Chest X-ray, PA view. Patient: 30 years old, sex M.
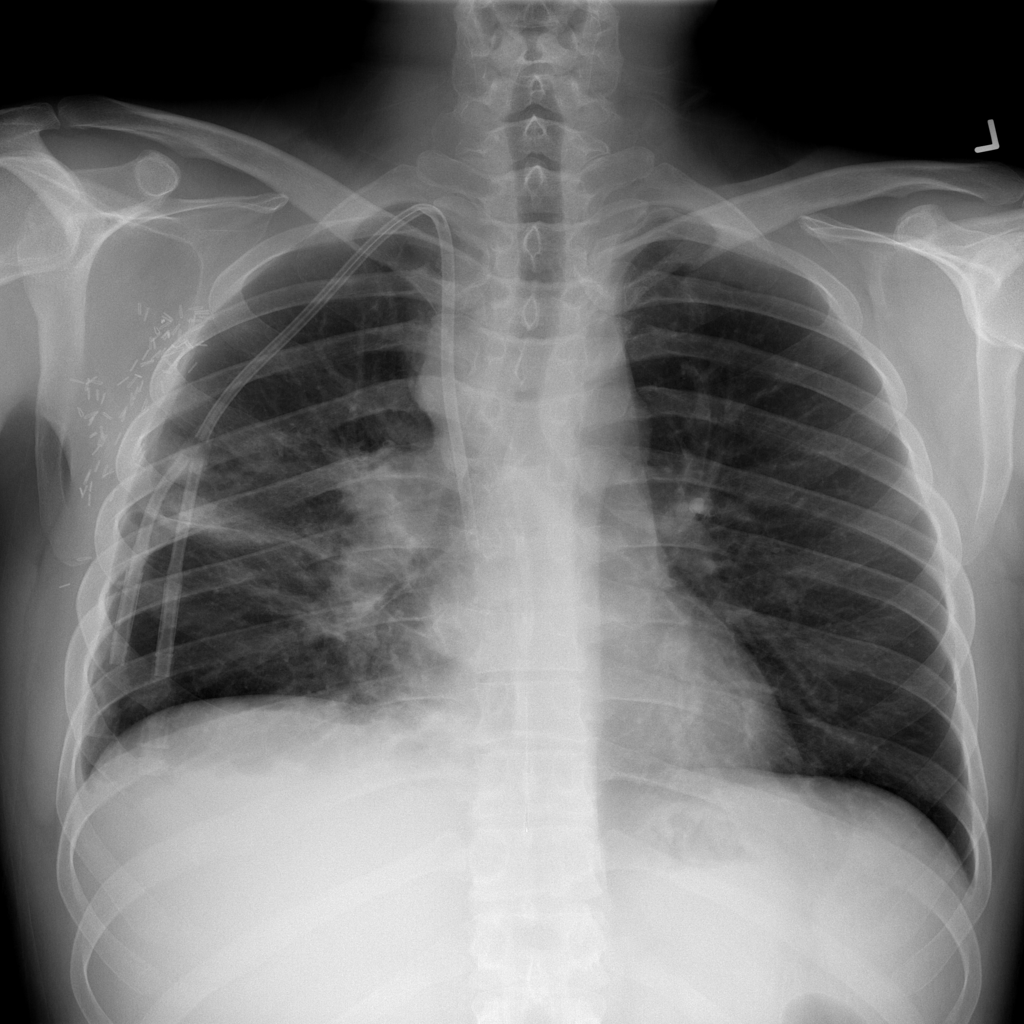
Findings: No Finding